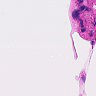
Metastatic tissue present: no